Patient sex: F
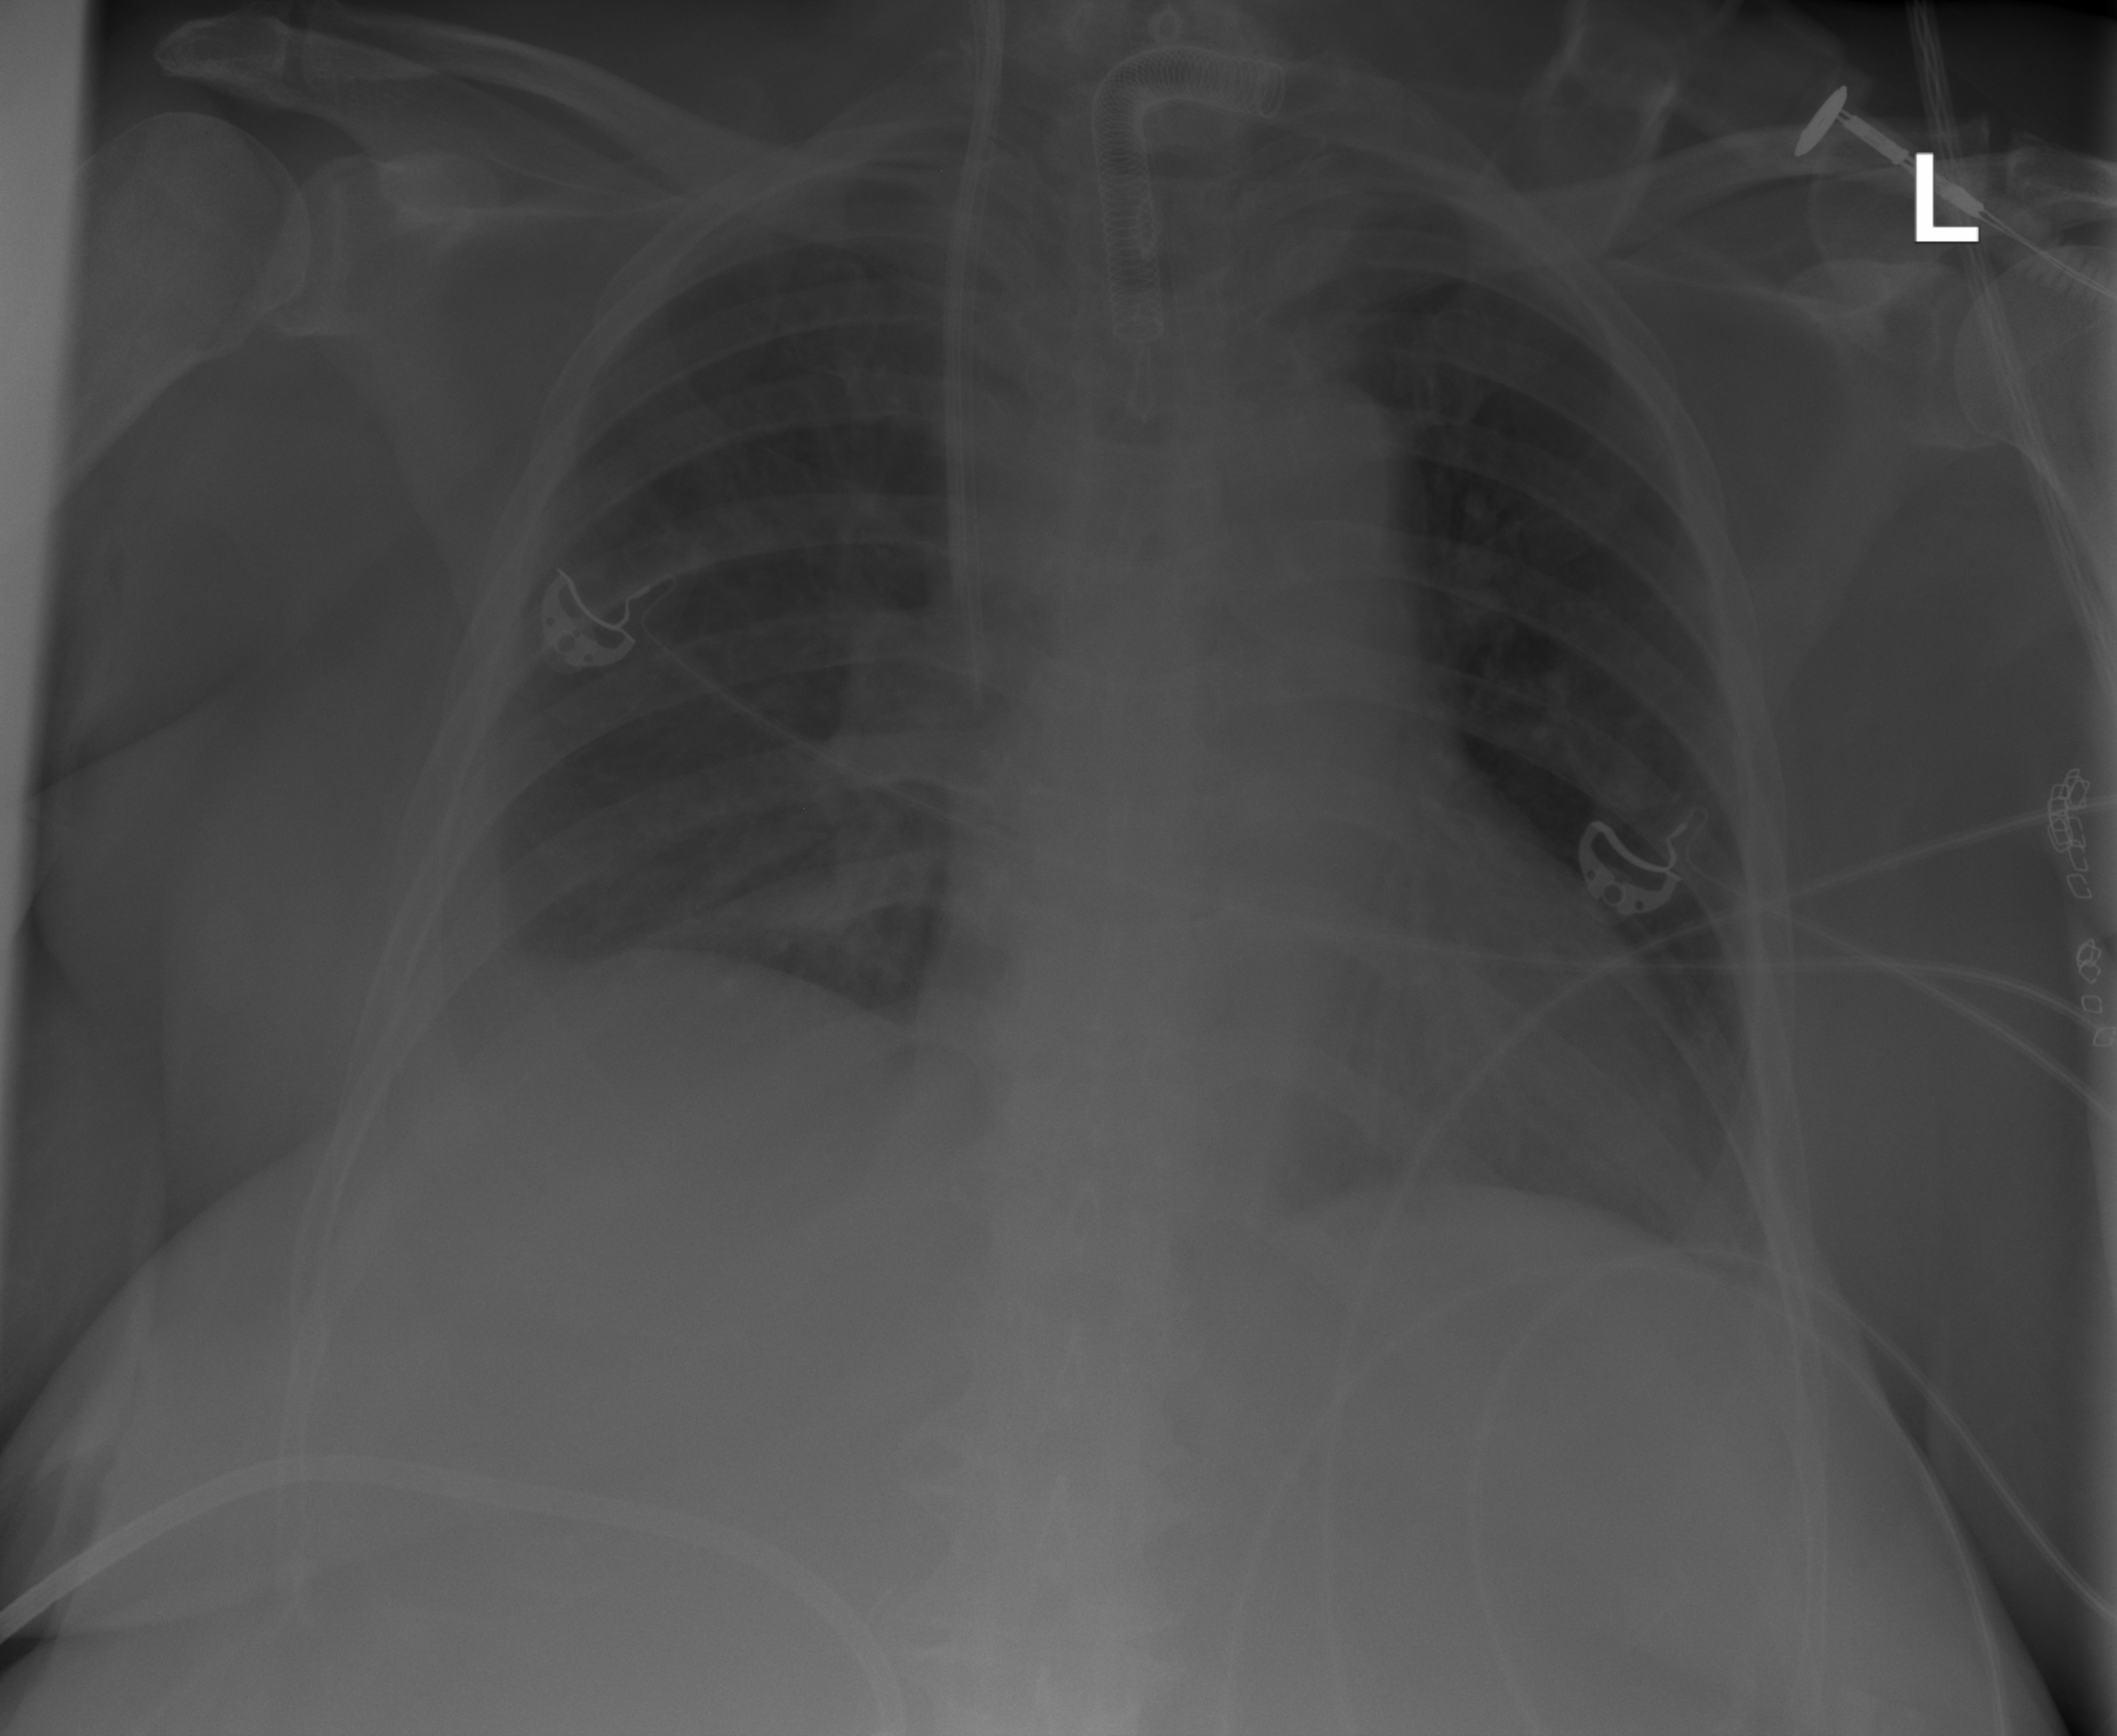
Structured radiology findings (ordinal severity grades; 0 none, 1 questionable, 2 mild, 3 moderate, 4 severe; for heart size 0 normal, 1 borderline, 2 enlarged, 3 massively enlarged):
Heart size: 1
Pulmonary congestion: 0
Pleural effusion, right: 2
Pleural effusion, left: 0
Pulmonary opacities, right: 1
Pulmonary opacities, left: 0
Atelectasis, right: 0
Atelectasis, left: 0